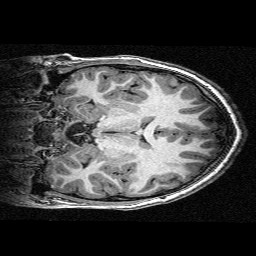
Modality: T1w
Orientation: coronal
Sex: male
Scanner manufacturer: siemens
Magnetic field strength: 3 T
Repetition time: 2.3 s
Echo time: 0.00336 s